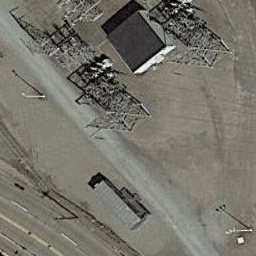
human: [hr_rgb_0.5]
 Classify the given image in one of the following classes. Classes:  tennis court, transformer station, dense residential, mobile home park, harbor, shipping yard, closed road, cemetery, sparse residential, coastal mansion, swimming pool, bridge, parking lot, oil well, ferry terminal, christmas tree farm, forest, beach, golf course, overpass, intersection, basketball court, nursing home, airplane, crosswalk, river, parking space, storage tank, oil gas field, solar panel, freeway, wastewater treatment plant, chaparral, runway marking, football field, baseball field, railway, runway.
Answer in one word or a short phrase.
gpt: transformer station